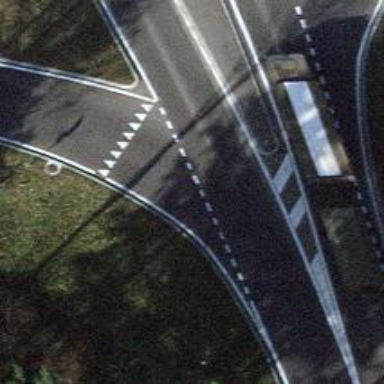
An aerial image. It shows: Road with "give way" sign.